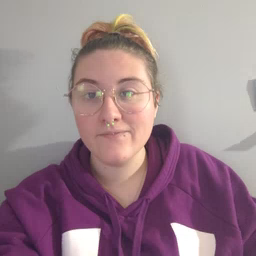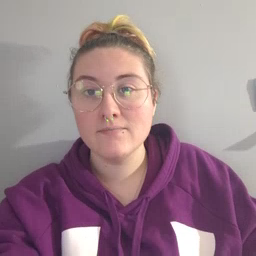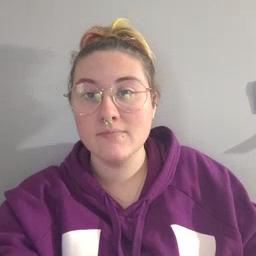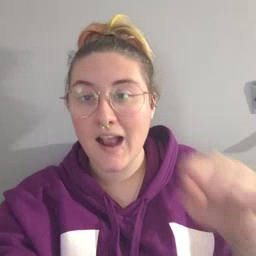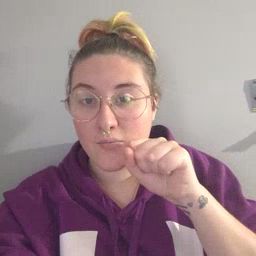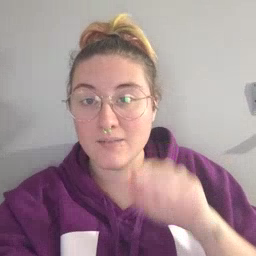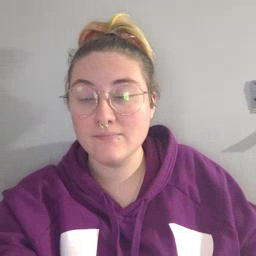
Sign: carrot